Question: I've seen the option to simulate an outer stroke by simply doubling the stroke (and changing the order) when writing text to canvas (<URL>
However, the app I'm working on allows for rgba colours to be used. As a result, it's possible that the "hidden" inner stroke becomes visible. Here's a sample:

In this example, the stroke is white and the text fill is rgba(0,0,0,0.5).
As a result, the hidden white inner stroke can be seen. Is it possible to apply an outer stroke without the inner? If not, is it possible to apply something like a clipping mask to the stroke to prevent the inner from being visible if the text fill has opacity?
I feel like I know the answer here, but hoping someone might have a clever solution.
Thanks -
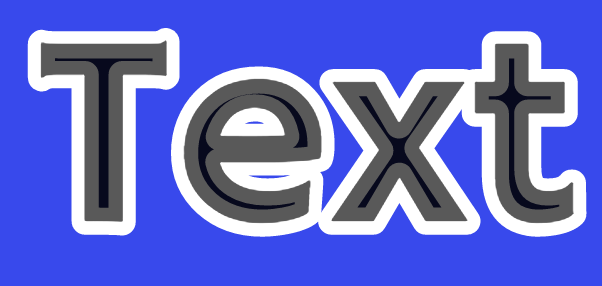
Answer: By using a simple sequence of composition operation you can obtain the result by these steps:
- - 'destination-out'- - 'source-over'-
If you need to see the background through you can do these steps on a hidden (off-screen) canvas, then draw back the result on top of the background.

'''
var ctx = c.getContext("2d");
ctx.font = "128px sans-serif";
ctx.textBaseline = "top";
ctx.lineJoin = "round";
ctx.strokeStyle = "#fff";
ctx.lineWidth = 11;
ctx.strokeText("MY TEXT", 10, 10); // stroke
ctx.globalCompositeOperation = "destination-out"; // will delete what's under
ctx.fillText("MY TEXT", 10, 10); // on next draw
ctx.globalCompositeOperation = "source-over"; // normal comp. mode
ctx.fillStyle = "rgba(0,0,0,0.5)"; // draw in target fill/color
ctx.fillText("MY TEXT", 10, 10);
'''
'''
#c {background:rgb(55, 68, 236)}
'''
'''
<canvas id=c width=580></canvas>
'''